Field crop: tomato
Growth stage: 1
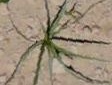
Species: cyperus